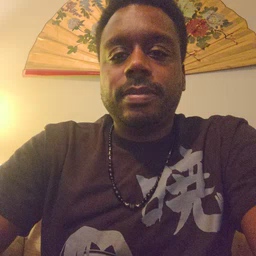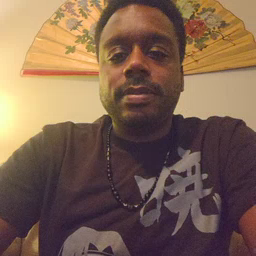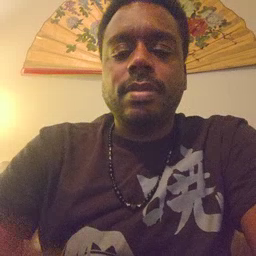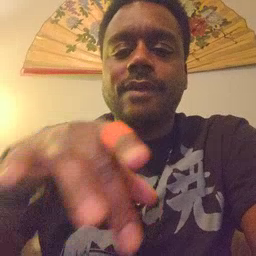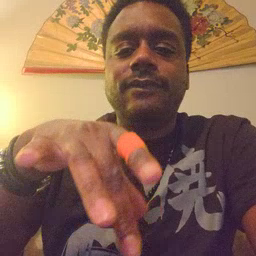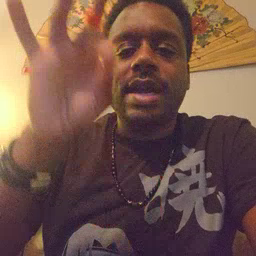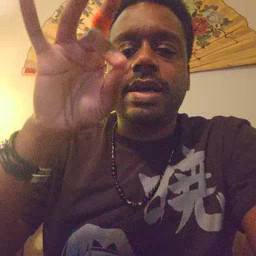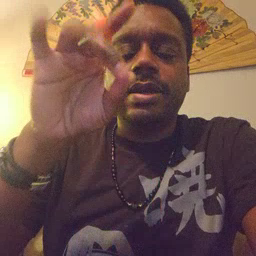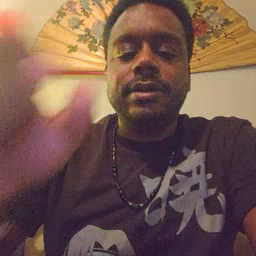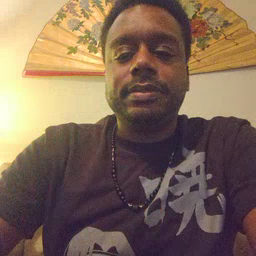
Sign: find